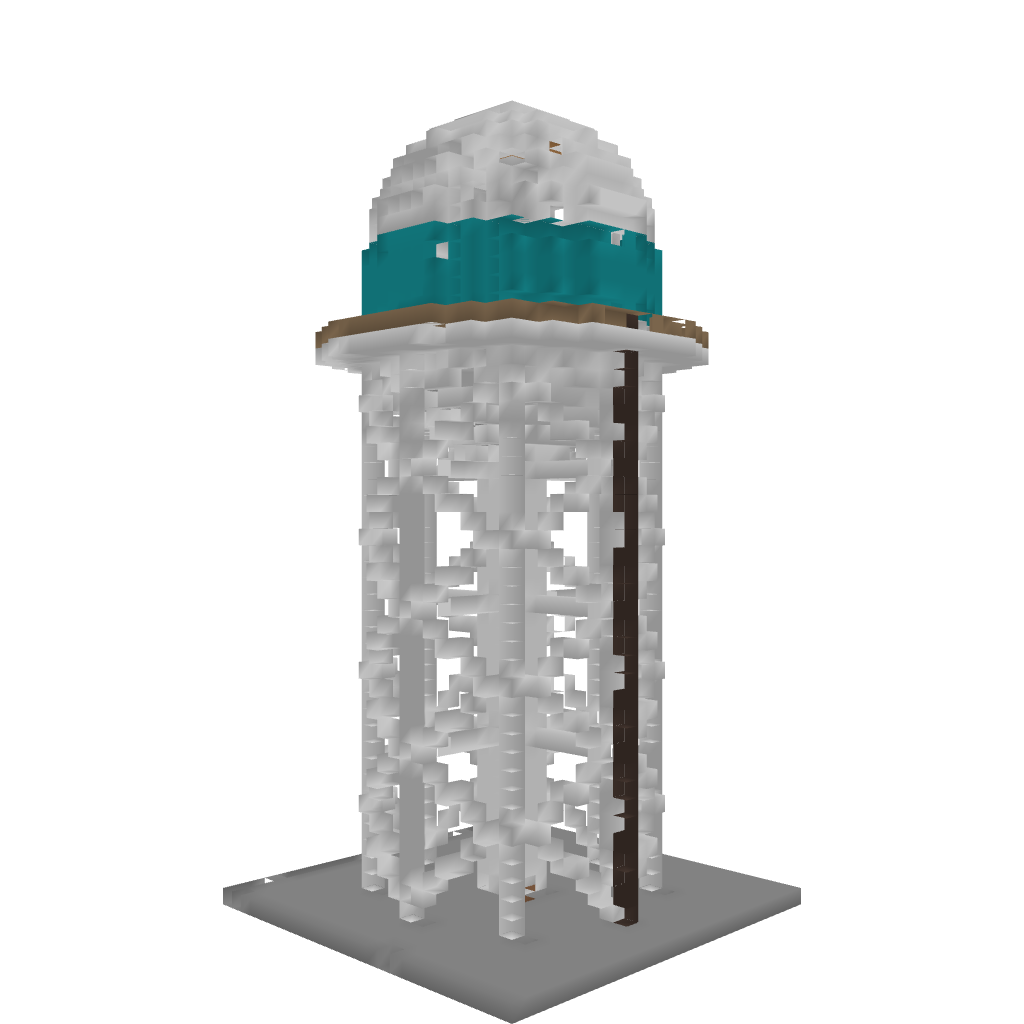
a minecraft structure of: Modern water tower